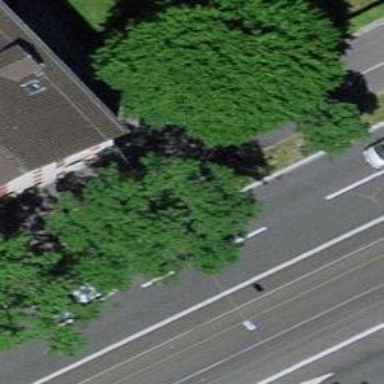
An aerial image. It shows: Avenue of trees.